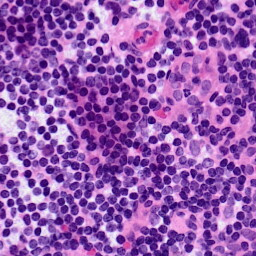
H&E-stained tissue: LymphNode